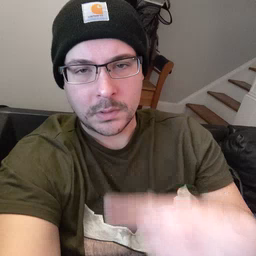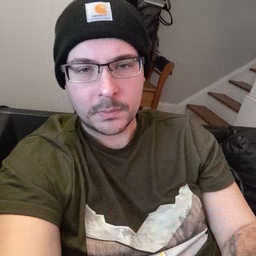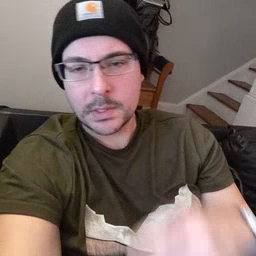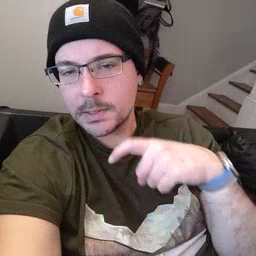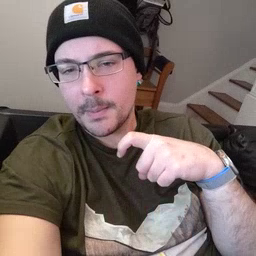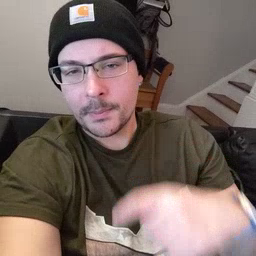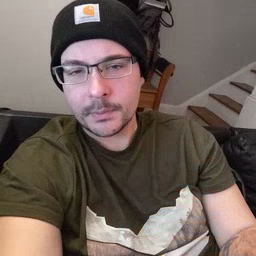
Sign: time